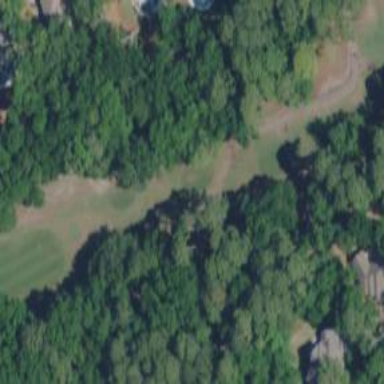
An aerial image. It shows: Path designated for golf carts.